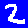
Digit: 2